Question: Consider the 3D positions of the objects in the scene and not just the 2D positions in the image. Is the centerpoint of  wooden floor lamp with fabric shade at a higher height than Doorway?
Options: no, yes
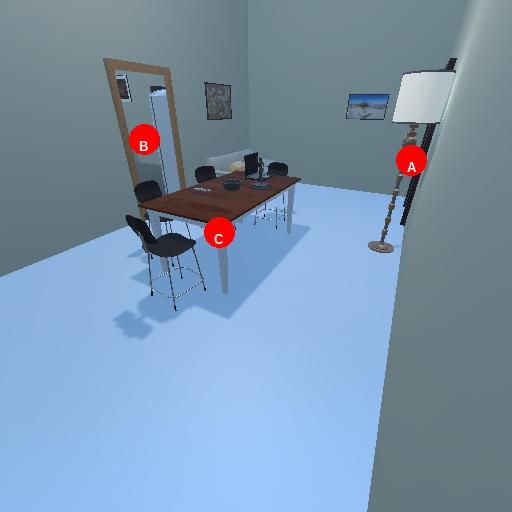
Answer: no